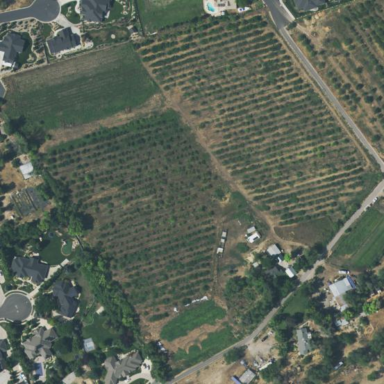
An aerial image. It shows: Orchard.